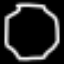
Label: octagon